Question: If I go to project properties of a 'C# Console Application', its 'Platform' is always set to 'Active(x86)' where 'Platform target' is 'x64', as shown in the img:

Can somebody tell what's the difference and how to create an app whose 'Platform' is 'x64'.
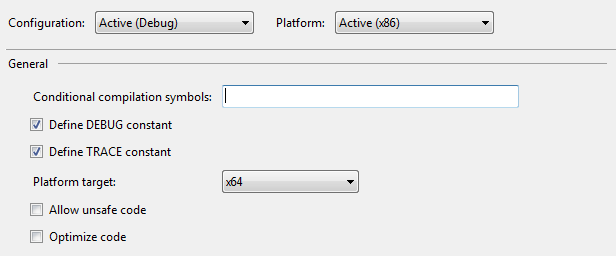
Answer: Microsoft made a couple of drastic design mistakes in VS2010, this is one of them. The Platform name for managed projects always used to be "AnyCPU". It is again in V2012 and up. But the default name in VS2010 is "x86".
That was a horrible choice, given that the Platform name is completely irrelevant to a managed project. Managed code runs on any platform, it is the Just-In-Time compiler that automatically converts the MSIL that the compiler generates to machine code. At runtime, not build time. So "AnyCPU" is a much more descriptive name, the jitter truly make it run on "any cpu".
This momentary lapse of good thinking was induced by a significant change in the C++ project build model. VS2010 is the first version of Visual Studio where C and C++ projects are built with MSBuild instead of the custom build engine (VCBuild) used in previous versions. The Project selection is a Really Big deal for such projects, it selects the compiler that's used to compile the source code. Different cpus require different compilers because C++ code is directly translated into machine code.
So just ignore this, the name just doesn't matter. And above all, it has no effect at all on what the jitter does. Which requires a setting if you want to force it to only generate 32-bit code. You found the setting that does that.